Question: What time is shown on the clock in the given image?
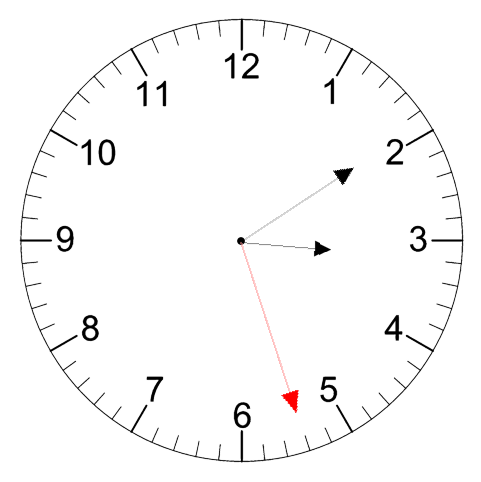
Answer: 03:09:27